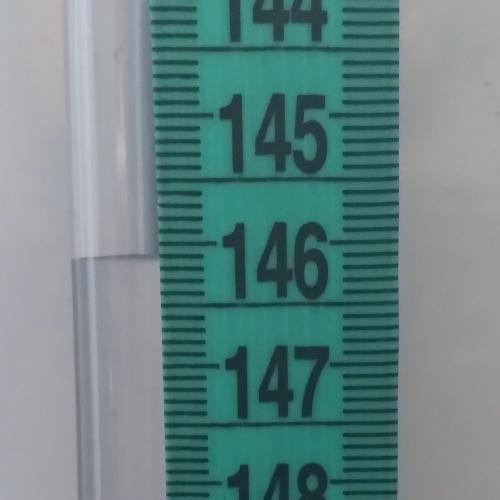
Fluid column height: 146.1 cm